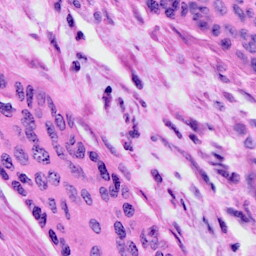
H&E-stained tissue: Cervix